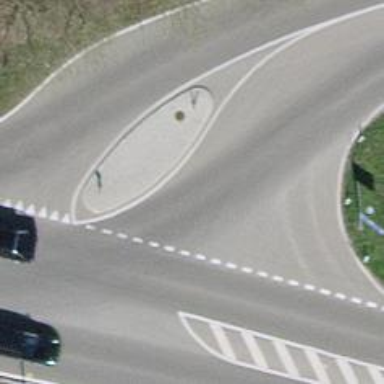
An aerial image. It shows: Traffic calming island.